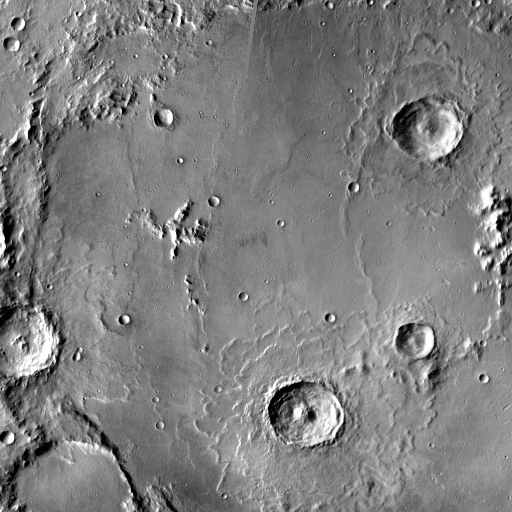
Crater classes present: Background, Other, Layered, Secondary